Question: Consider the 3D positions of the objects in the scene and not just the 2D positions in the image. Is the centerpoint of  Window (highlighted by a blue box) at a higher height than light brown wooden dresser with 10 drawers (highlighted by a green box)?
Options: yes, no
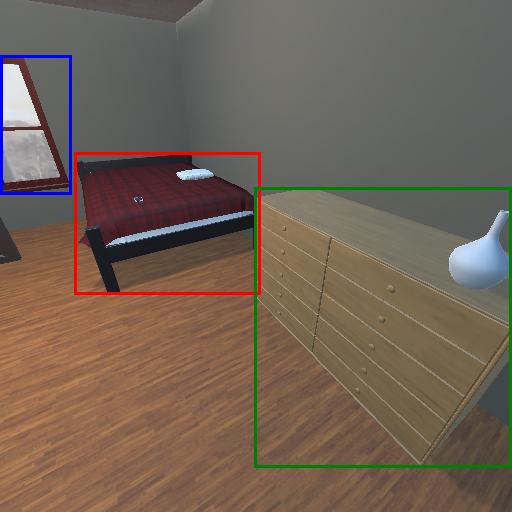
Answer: yes